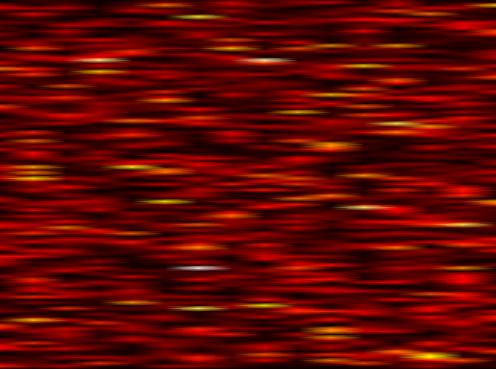
Label: FBMC